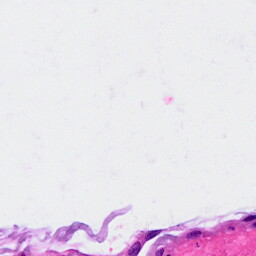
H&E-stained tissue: Breast